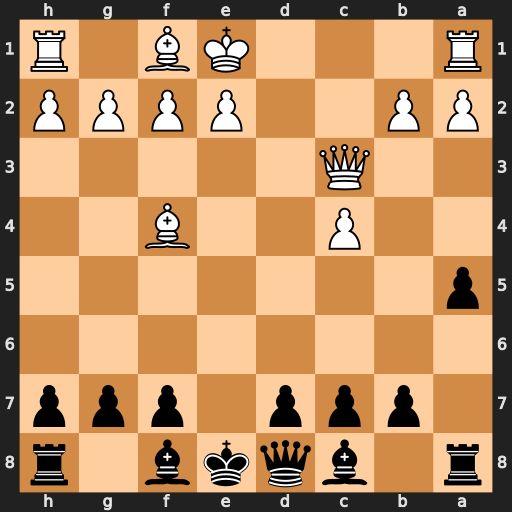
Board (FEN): r1bqkb1r/1ppp1ppp/8/p7/2P2B2/2Q5/PP2PPPP/R3KB1R
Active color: b
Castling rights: KQkq
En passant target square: -
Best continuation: Bb4 Bd2 Bxc3